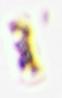
Label: Detritus